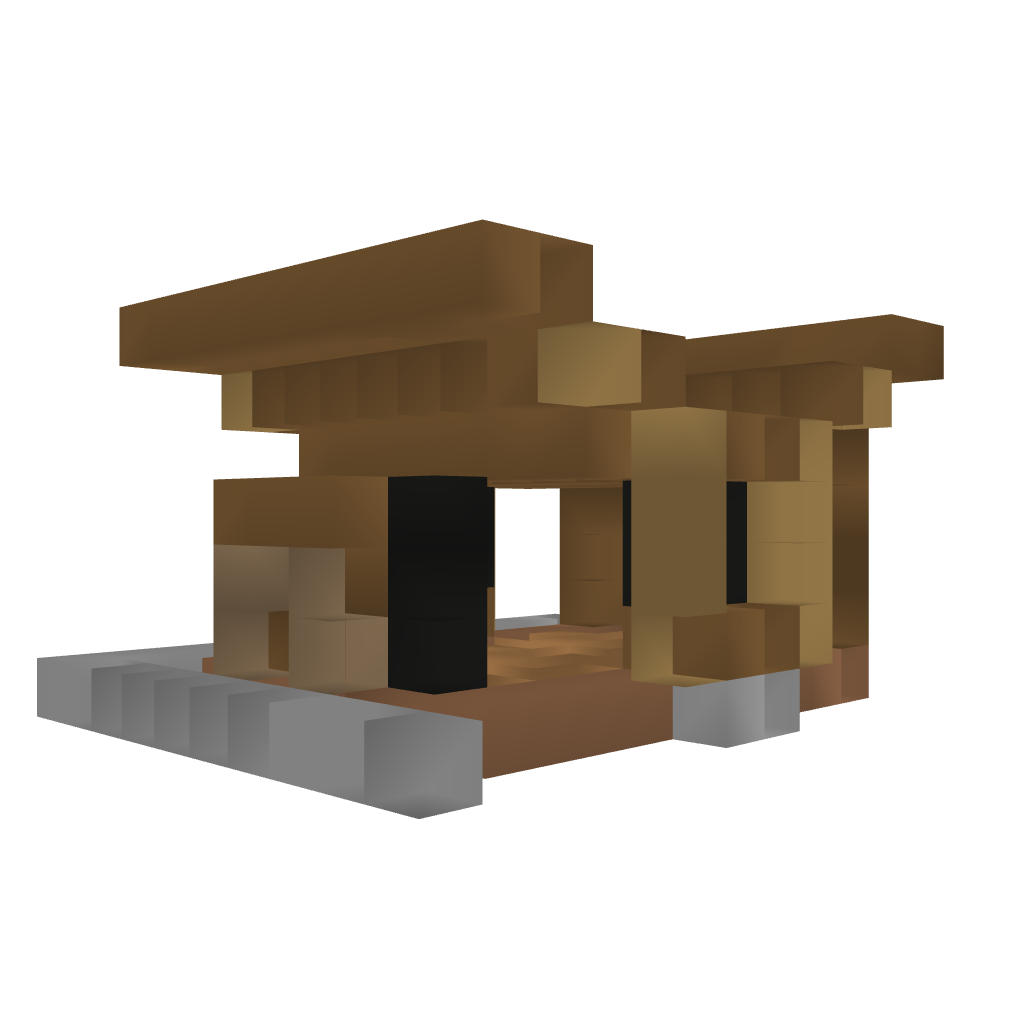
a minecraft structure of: Differnt Modern House